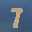
Label: 7